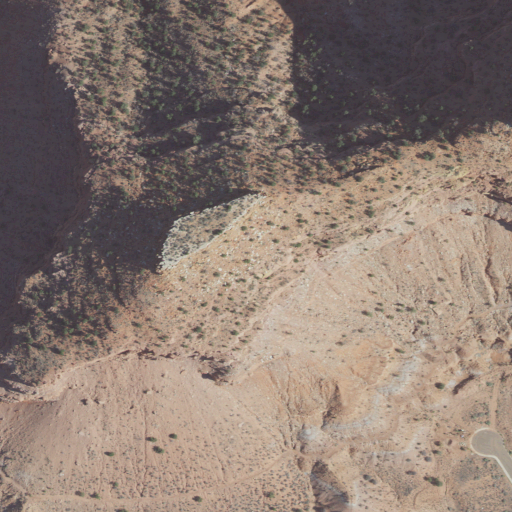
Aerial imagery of mountain in Utah named Indian Dance Hall containing shrub, evergreen forest, open development, and barren land